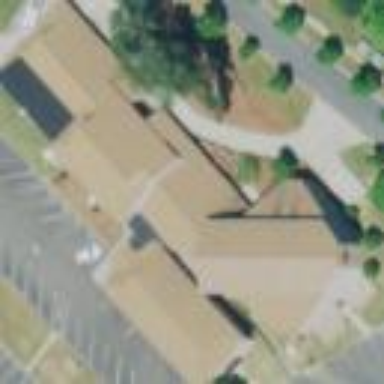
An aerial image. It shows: Building that serves as place of worship.